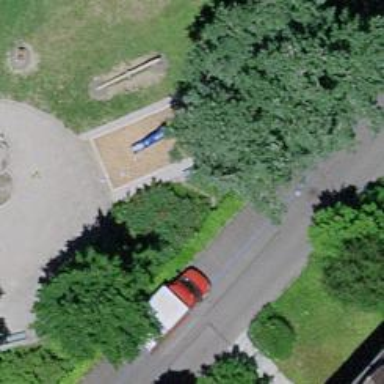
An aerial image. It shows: Playground featuring slide.